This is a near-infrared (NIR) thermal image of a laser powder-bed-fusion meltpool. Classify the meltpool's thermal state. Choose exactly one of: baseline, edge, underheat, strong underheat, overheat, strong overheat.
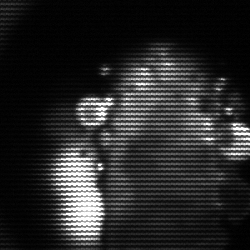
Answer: strong underheat